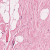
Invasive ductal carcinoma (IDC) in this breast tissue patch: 0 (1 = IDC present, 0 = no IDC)